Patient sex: M
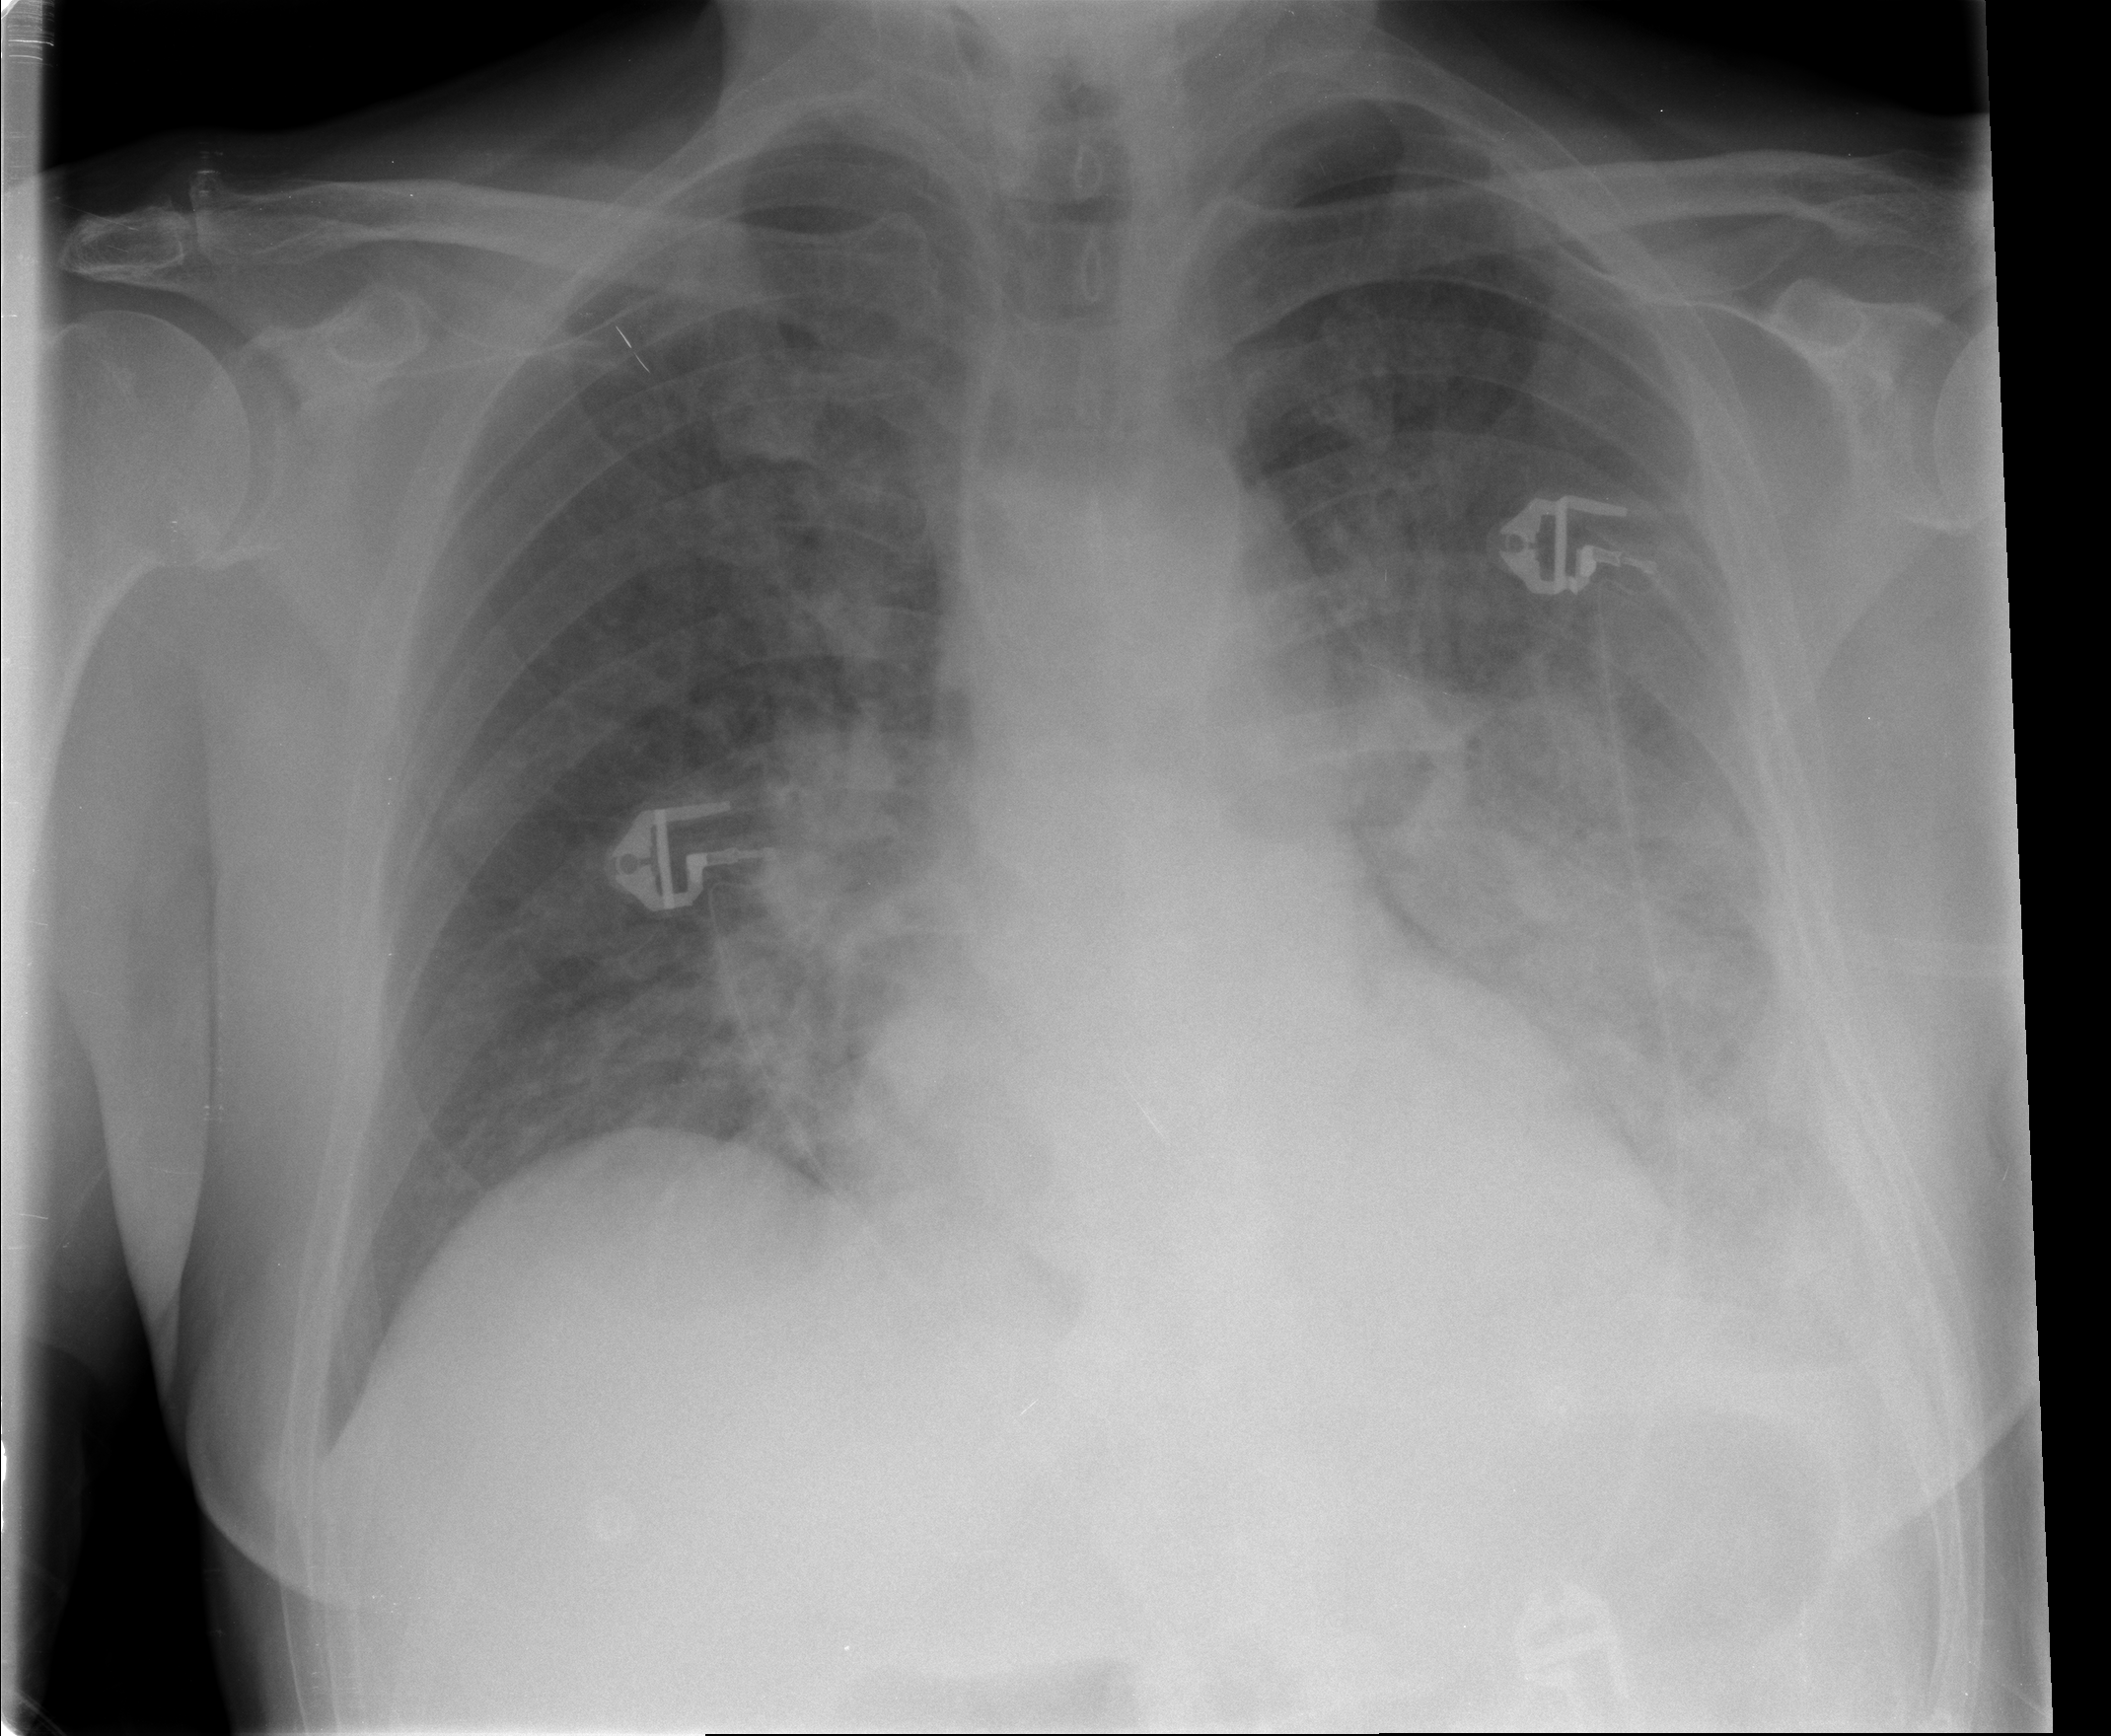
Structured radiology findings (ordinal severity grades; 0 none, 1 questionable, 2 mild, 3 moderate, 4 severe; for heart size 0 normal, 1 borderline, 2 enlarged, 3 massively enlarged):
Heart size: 0
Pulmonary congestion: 3
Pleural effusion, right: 0
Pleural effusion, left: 3
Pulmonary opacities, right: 2
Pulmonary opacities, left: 2
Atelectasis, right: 2
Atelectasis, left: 2